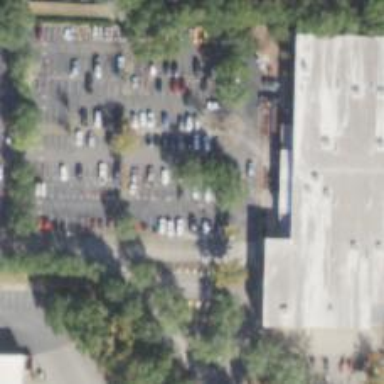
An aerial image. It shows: Parking space.